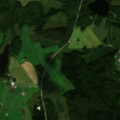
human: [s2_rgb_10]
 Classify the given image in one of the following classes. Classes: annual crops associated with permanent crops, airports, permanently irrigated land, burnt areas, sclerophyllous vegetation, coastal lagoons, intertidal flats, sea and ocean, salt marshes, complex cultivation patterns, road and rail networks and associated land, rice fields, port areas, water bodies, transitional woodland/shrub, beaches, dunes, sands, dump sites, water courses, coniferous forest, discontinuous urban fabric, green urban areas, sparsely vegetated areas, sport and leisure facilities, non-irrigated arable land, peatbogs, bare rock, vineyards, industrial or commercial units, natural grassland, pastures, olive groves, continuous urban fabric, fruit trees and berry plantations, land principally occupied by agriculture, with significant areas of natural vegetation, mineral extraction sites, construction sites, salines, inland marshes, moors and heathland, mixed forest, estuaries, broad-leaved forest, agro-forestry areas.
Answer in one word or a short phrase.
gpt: non-irrigated arable land, mixed forest